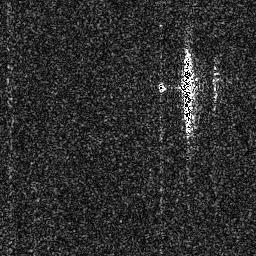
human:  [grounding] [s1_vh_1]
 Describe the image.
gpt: In the satellite image, there is  <ref>1 large ship </ref> <box>[[68, 17, 76, 51, 0]]</box> located at right.